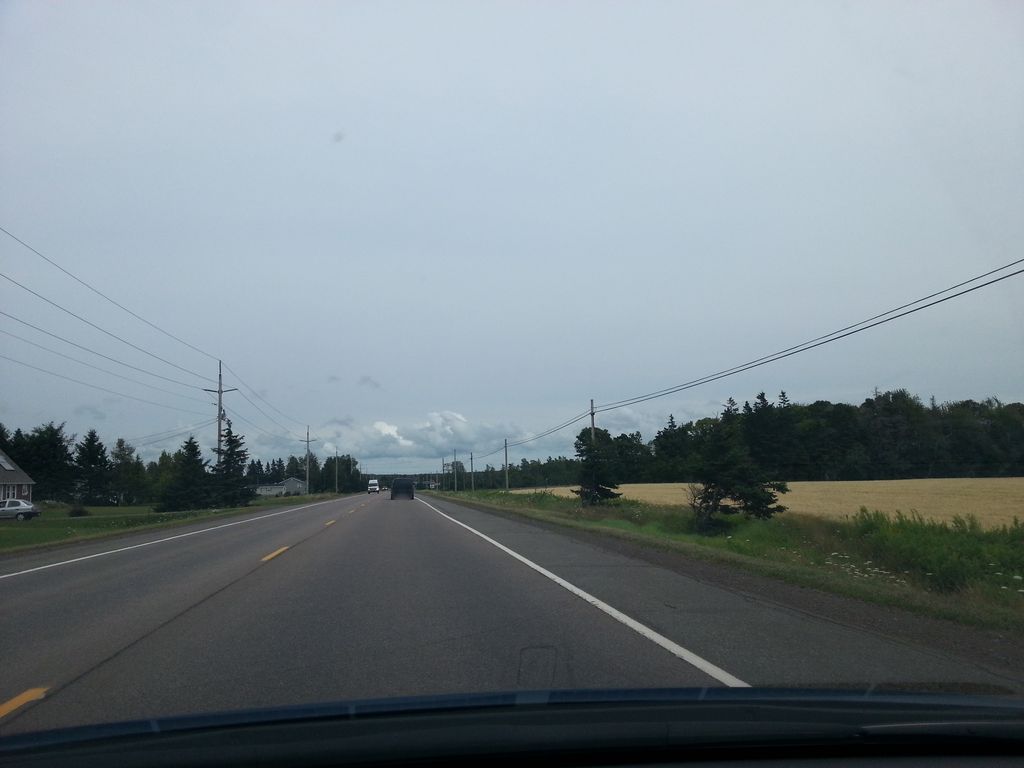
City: charlottetown